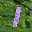
Label: 1